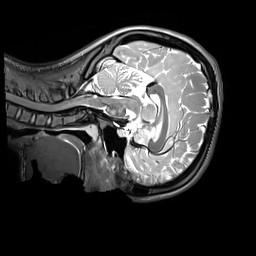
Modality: T2w
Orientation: sagittal
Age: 12
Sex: female
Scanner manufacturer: siemens
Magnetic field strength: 3 T
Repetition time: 3.2 s
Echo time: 0.408 s